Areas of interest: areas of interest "Jiangxi Woge Optoelectronics Co., Ltd."
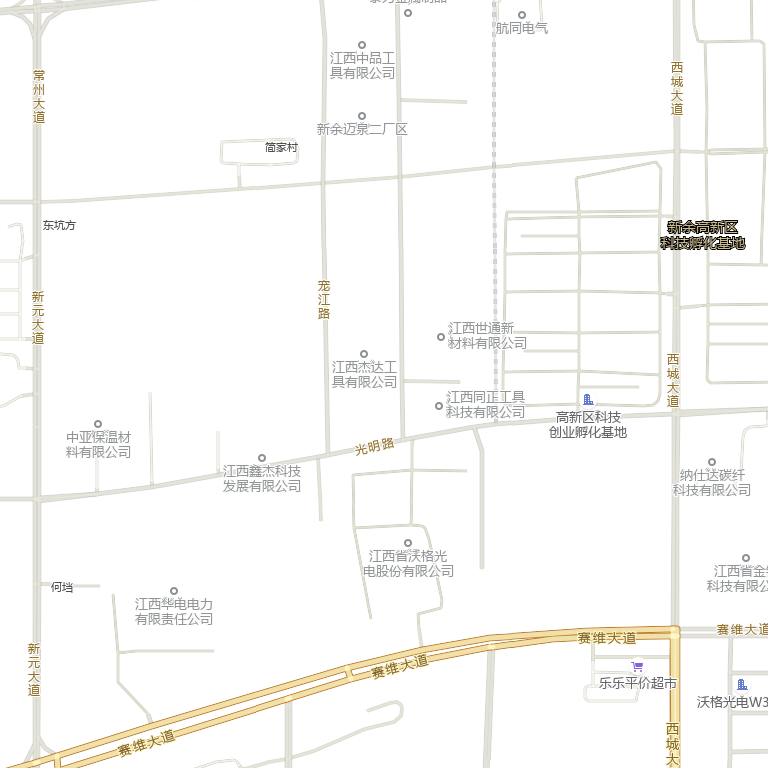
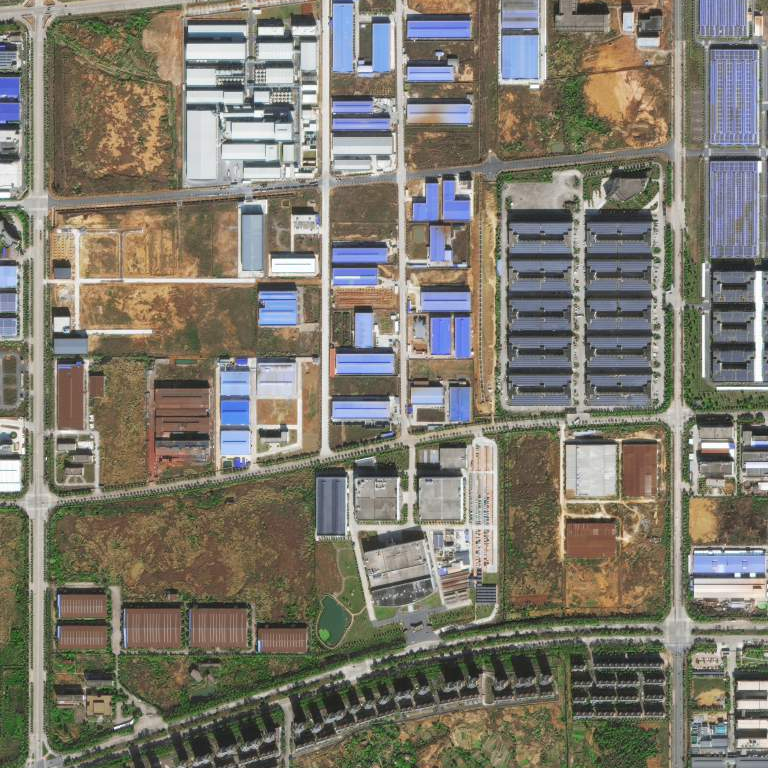